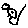
Label: bird